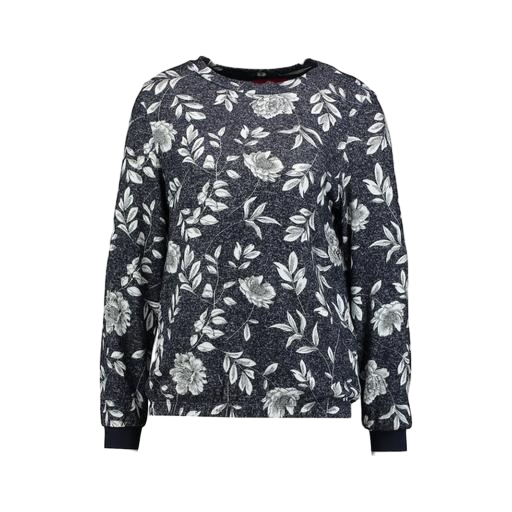
black floral-print top, black glitter effect floral jersey, multicolor floral-print t-shirt only macy, white background